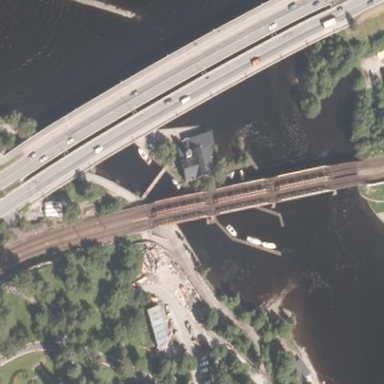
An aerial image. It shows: Truss bridge structure.